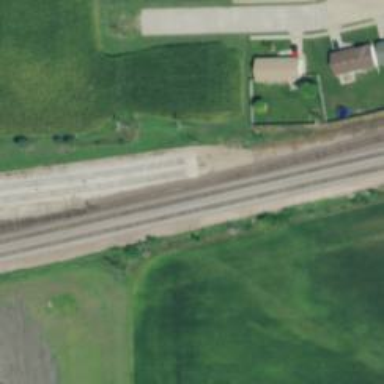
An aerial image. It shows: Rail spur service.